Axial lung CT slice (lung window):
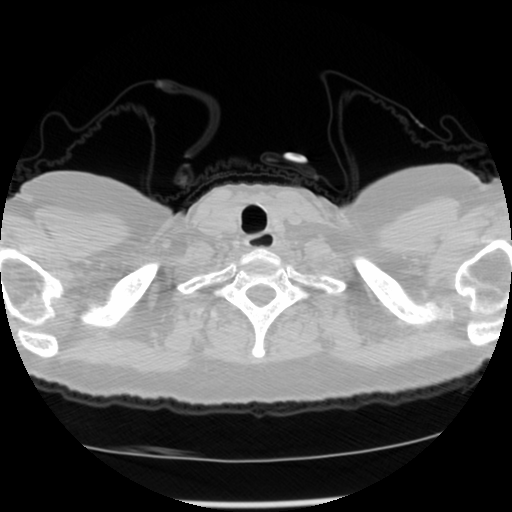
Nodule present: no